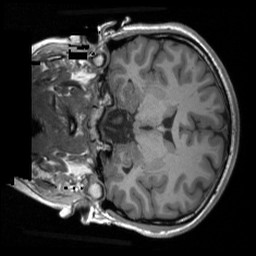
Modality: T1w
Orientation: coronal
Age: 21
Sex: female
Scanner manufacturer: siemens
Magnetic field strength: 3 T
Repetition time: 1.9 s
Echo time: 0.00232 s